Aerial crown-view tile of a tropical tree (Barro Colorado Island, Panama), acquired 20250818:
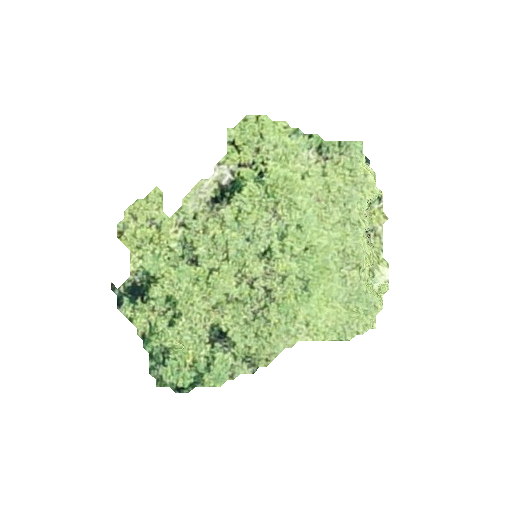
Species: Terminalia amazonia
GBIF accepted scientific name: Terminalia amazonica
Crown area: 74.135 m²